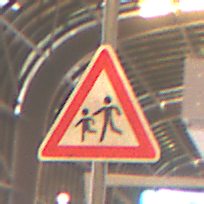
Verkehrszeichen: KinderRechts
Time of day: NotSpecified
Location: Indoor (Urban)
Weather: NotSpecified
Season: NotSpecified
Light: Artificial